Question: i have an excel file in which i have data month wise, so i want to select Column F, G and H from the active cell till the last data of that column and then special paste it.
I am using this Code for selecting that range but not able to do that. it is selecting the data from the F1.
'''
Sub selecting_range()
Dim rng As Range
Dim LastRow As Long
currentcell = ActiveCell
LastRow = Cells(Rows.Count, "F" & currentcell).End(xlUp).Row
Set rng = Range("F1:H" & LastRow)
rng.Select
End Sub
'''

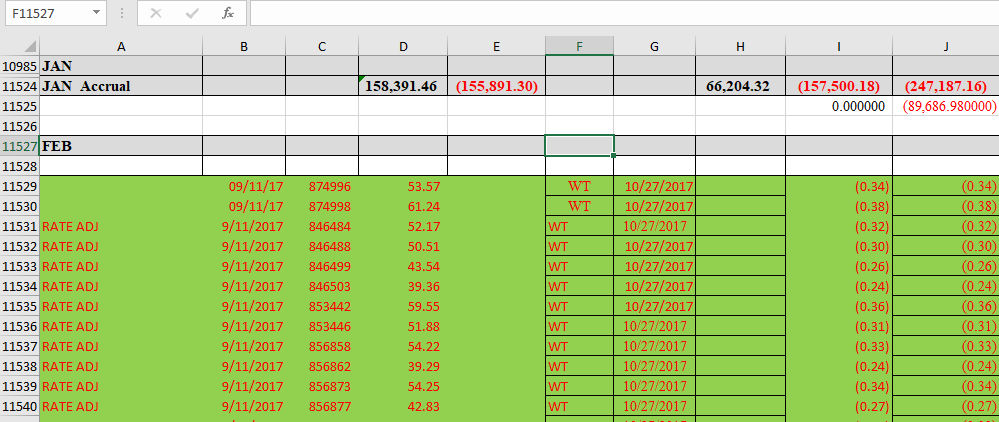
Answer: Considering the fact that the "F" and "H" are hardcoded, then you can build up something like this:
'''
Sub SelectingRange()
Dim rng As Range
Dim lastRow As Long
lastRow = Cells(Rows.Count, "F").End(xlUp).Row
Set rng = Range(Cells(ActiveCell.Row, "F"), Cells(lastRow, "H"))
rng.Select
End Sub
'''
Or you can write it in 1-line, just to confuse someone:
'''
Sub SelectingRange()
Range(Cells(ActiveCell.Row, "F"), Cells(Cells(Rows.Count, "F").End(xlUp).Row, "H")).Select
End Sub
'''